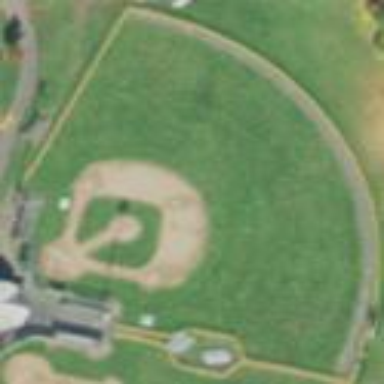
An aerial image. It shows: Baseball pitch for leisure land activities.